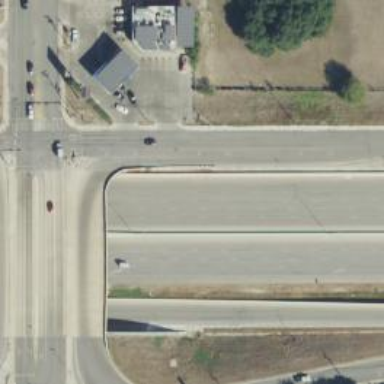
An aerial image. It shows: Secondary road with frontage road.